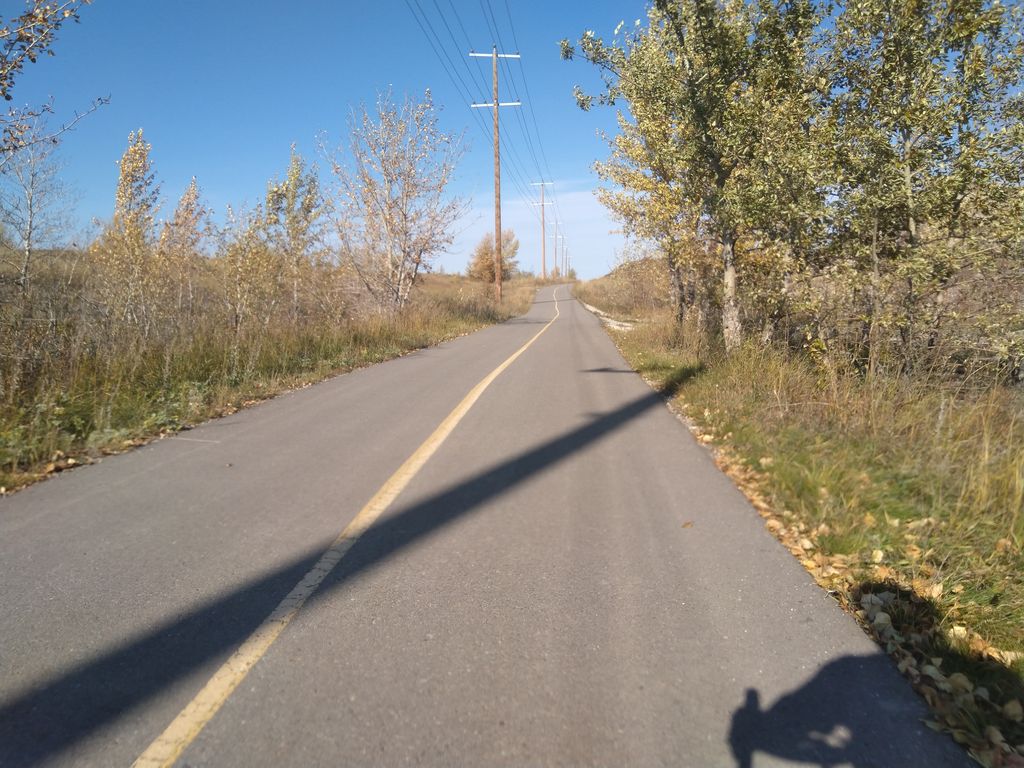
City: calgary